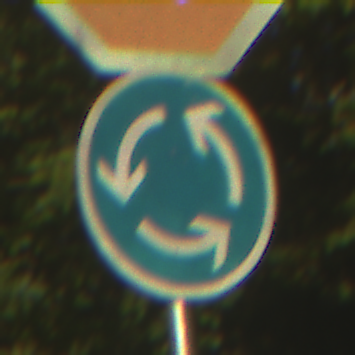
Verkehrszeichen: Kreisverkehr
Zusatzzeichen oben: Stop
Umgebung: Outdoor, Nature
Tageszeit: SunriseSunset
Wetter: PartlyCloudy
Licht: Natural
Jahreszeit: NotSpecified
Kontrast: HighContrast